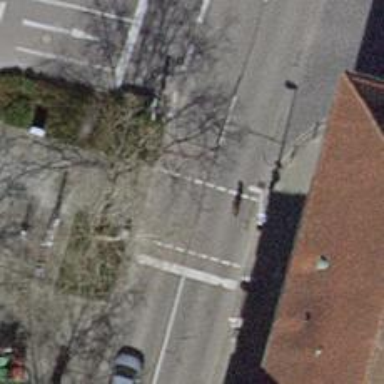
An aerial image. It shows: Road with traffic signals at the crossing.